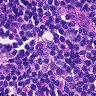
Metastatic tissue present: no